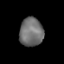
Tissue: lung
Cell type: Endothelial cells
Senescence score: 0.5544
Nuclear area (px): 663
Mean DAPI intensity: 111.397